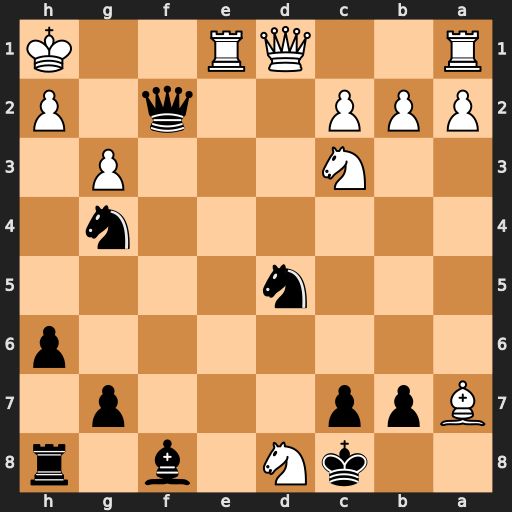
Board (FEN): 2kN1b1r/Bpp3p1/7p/3n4/6n1/2N3P1/PPP2q1P/R2QR2K
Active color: b
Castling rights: -
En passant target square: -
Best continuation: Qxh2#